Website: bh-photo
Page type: customer-info-address
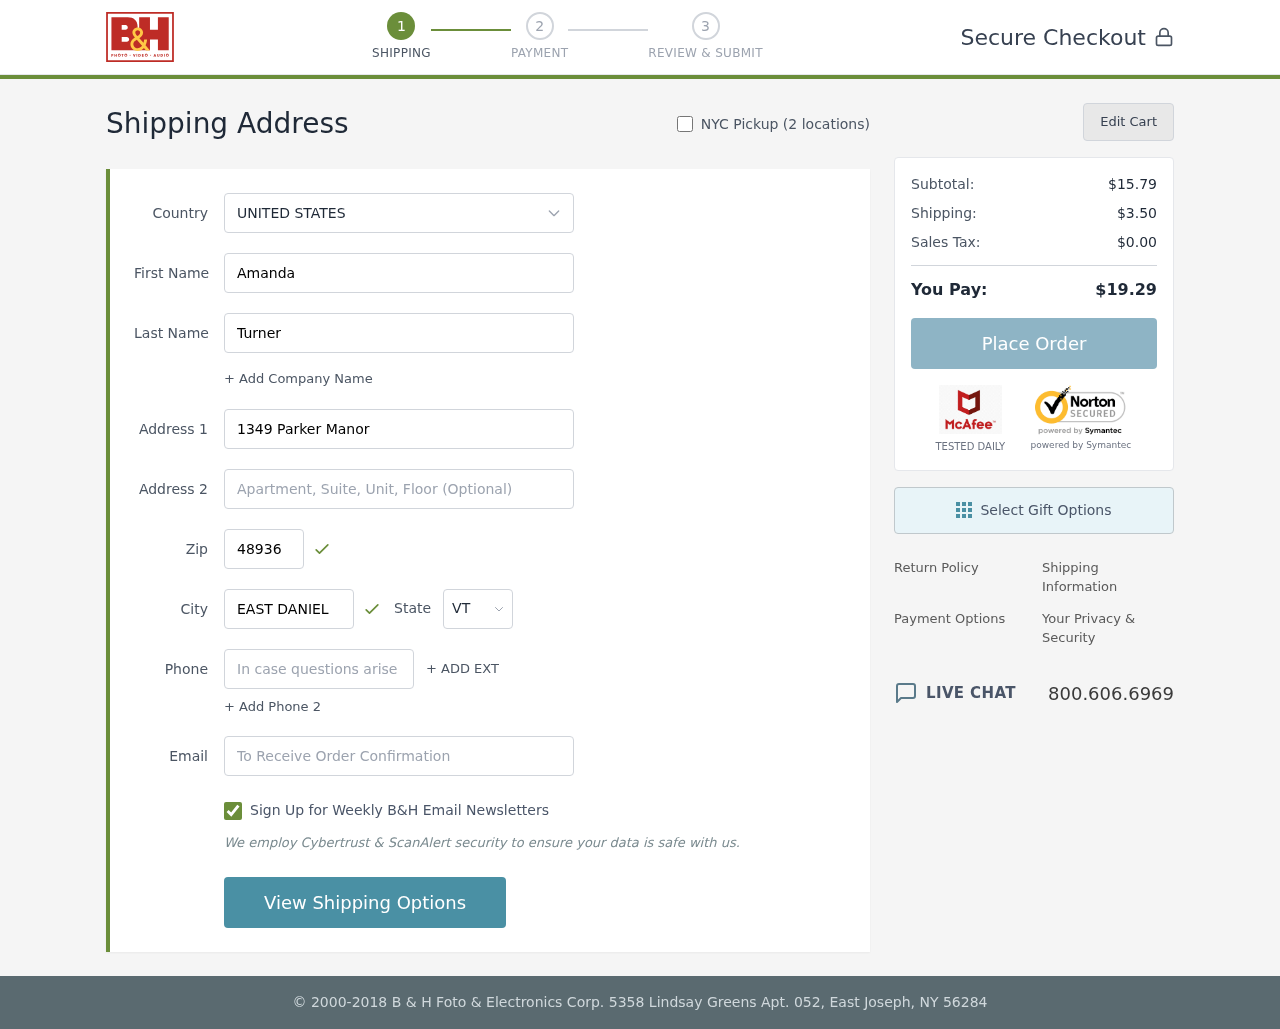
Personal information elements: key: PII_CITY
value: East Daniel
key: PII_COUNTRY
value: United States
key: PII_EMAIL
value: aturner@yahoo.com
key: PII_FIRSTNAME
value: Amanda
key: PII_LASTNAME
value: Turner
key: PII_PHONE
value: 7534264009
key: PII_POSTCODE
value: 48936
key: PII_STATE_ABBR
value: VT
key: PII_STREET
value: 1349 Parker Manor
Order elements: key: ORDER_SUBTOTAL
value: $15.79
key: ORDER_SHIPPING_COST
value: $3.50
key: ORDER_TAX
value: $0.00
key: ORDER_TOTAL
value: $19.29